Interaction volume radius: 10 \u00c5
Interaction volume height: 20 \u00c5
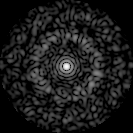
Disorder parameter: 0.8413